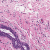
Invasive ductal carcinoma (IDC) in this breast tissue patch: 0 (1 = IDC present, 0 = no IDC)